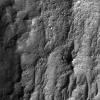
Atmospheric dust classification: not_dusty